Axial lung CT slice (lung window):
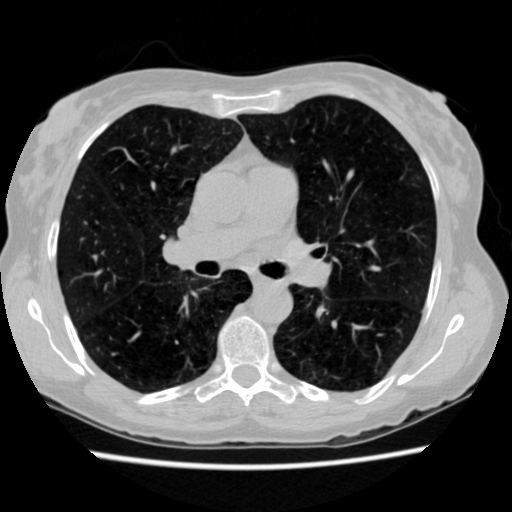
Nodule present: no